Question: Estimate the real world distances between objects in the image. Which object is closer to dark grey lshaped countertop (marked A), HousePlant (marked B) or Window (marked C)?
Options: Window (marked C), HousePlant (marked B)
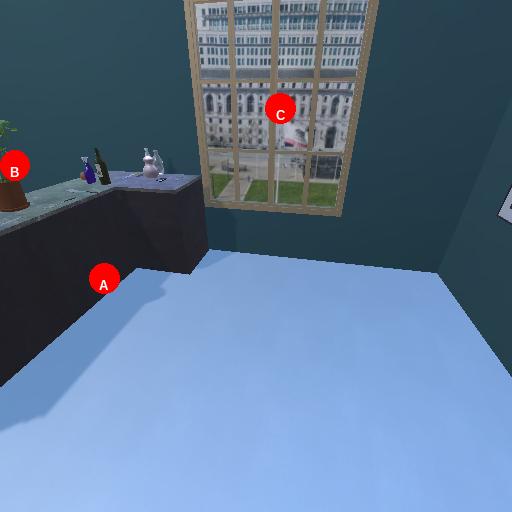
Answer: Window (marked C)